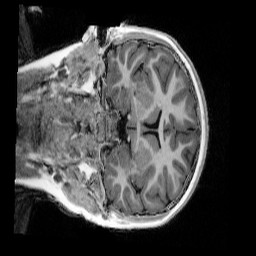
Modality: UNIT1_denoised
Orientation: coronal
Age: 9
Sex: female
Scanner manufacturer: siemens
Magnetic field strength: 3 T
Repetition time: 4 s
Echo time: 0.00303 s